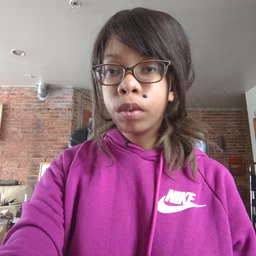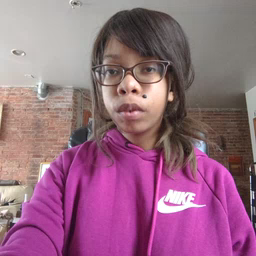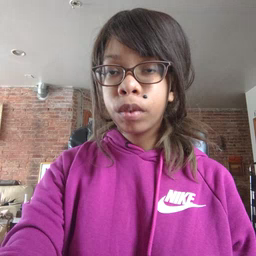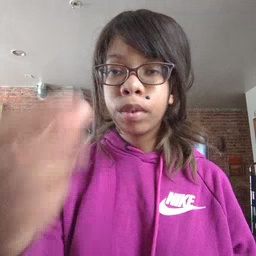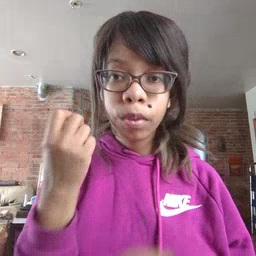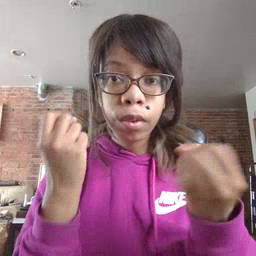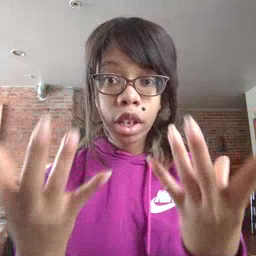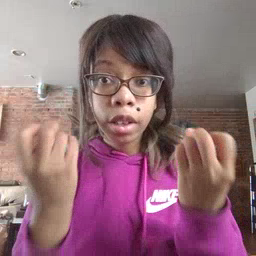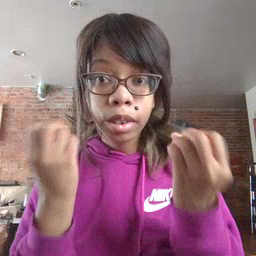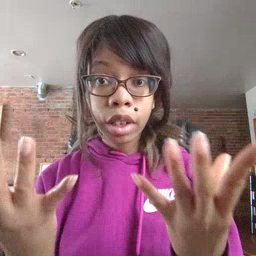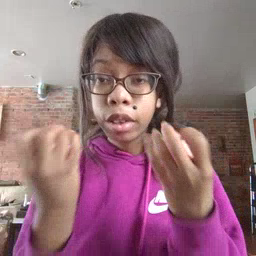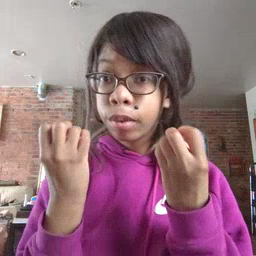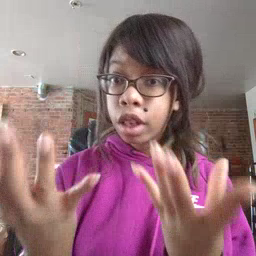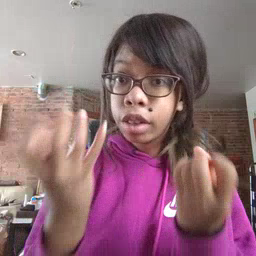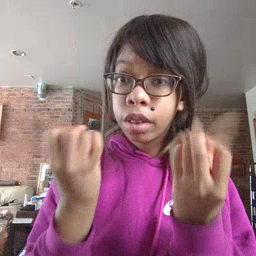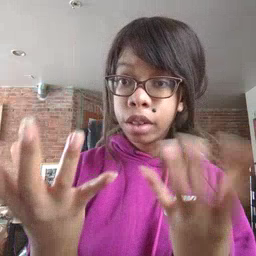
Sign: many